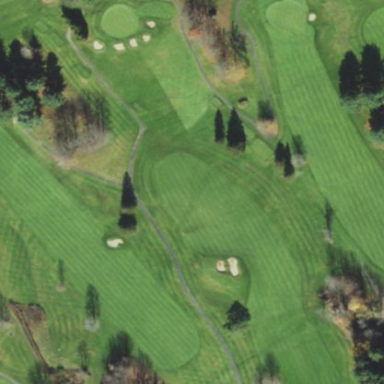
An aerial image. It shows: Golf pitch.